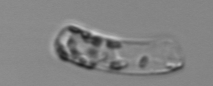
Label: Guinardia_striata